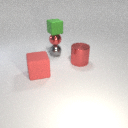
small green rubber cube above small gray metal sphere